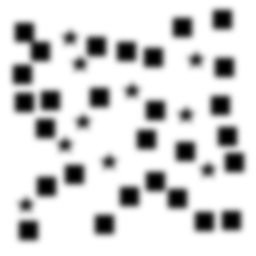
Squares: 28
Triangles: 0
Stars: 10
Total shapes: 38